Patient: sex M, age 94
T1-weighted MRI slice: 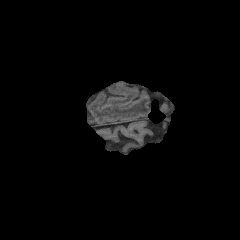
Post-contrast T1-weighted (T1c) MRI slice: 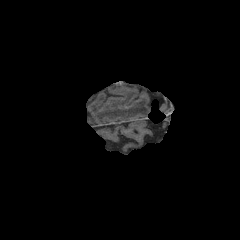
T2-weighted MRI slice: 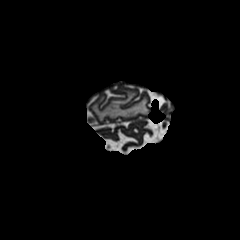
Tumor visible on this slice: yes
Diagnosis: Glioblastoma, IDH-wildtype
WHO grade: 4